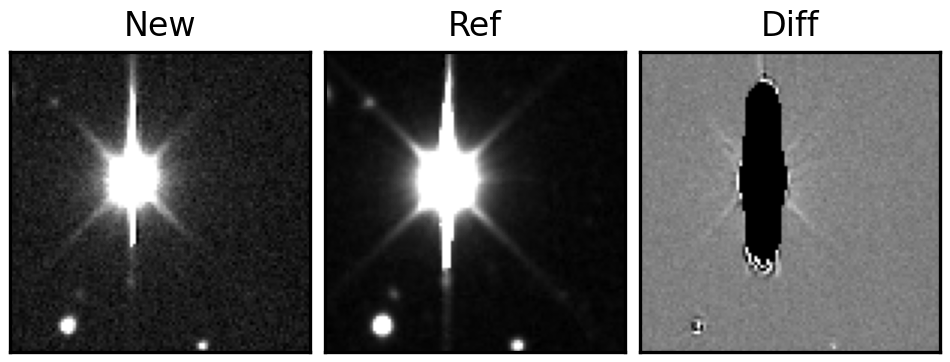
Label: bogus